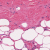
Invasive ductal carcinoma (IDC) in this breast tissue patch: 0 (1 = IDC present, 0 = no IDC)